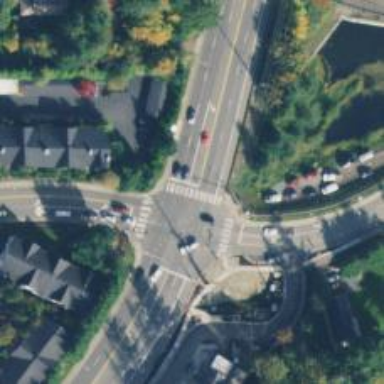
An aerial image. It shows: Asphalt footway with crossing.